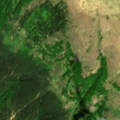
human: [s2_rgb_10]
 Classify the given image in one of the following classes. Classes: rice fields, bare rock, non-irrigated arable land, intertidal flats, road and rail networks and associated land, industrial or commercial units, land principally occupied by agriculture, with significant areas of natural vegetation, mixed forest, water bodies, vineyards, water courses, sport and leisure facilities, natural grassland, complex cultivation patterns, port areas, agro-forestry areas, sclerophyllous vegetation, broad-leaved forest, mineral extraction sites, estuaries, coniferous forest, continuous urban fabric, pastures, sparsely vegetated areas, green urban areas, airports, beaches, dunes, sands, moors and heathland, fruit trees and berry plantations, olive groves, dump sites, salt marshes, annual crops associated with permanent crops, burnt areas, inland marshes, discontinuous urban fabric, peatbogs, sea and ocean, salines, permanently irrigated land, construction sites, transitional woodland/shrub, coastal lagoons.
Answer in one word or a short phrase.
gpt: pastures, broad-leaved forest, natural grassland, transitional woodland/shrub